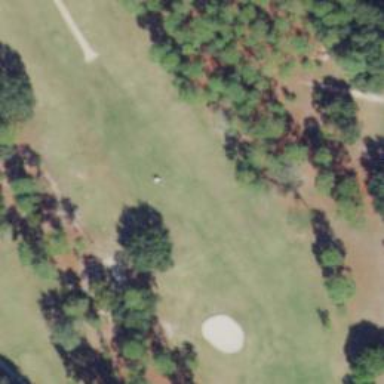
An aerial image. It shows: View of golf hole.